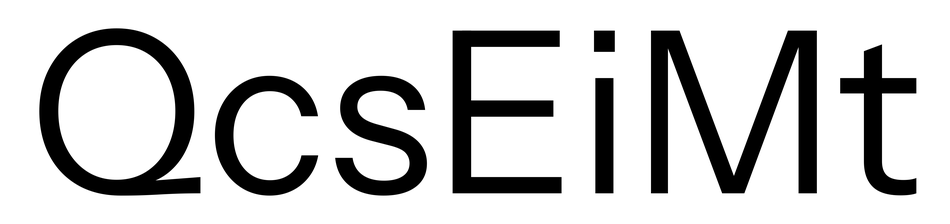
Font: InstrumentSans_Regular